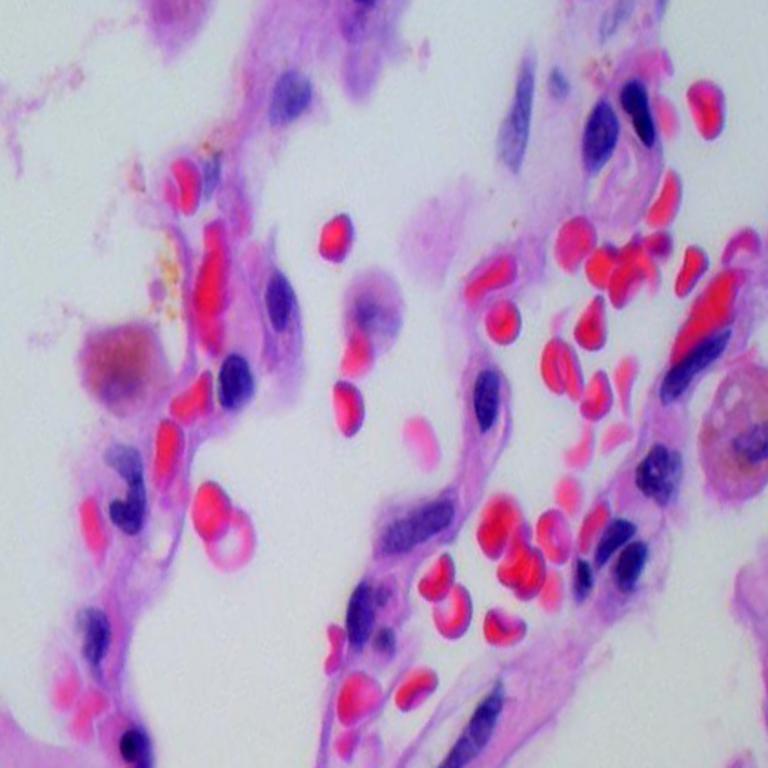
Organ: lung
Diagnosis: benign